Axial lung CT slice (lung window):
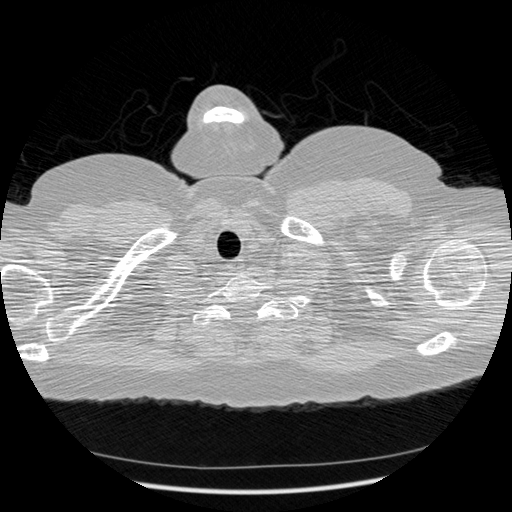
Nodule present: no